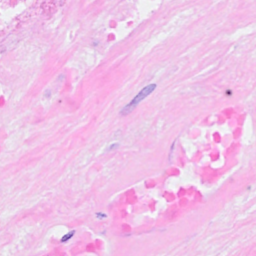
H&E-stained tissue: Breast